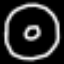
Label: donut